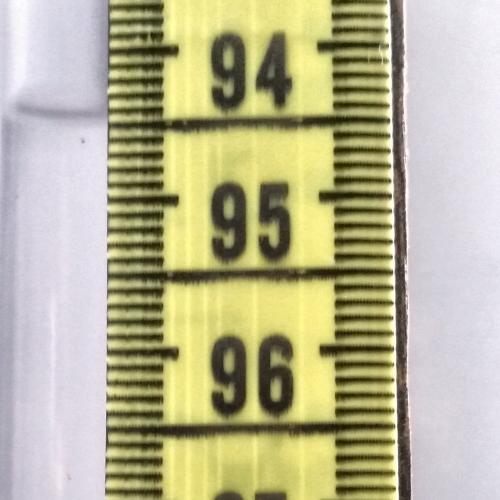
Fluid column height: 94.4 cm